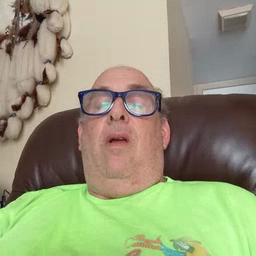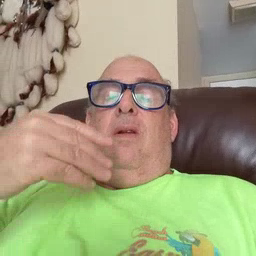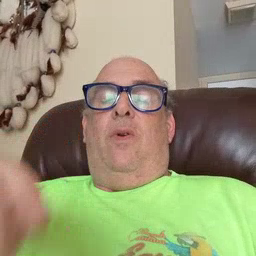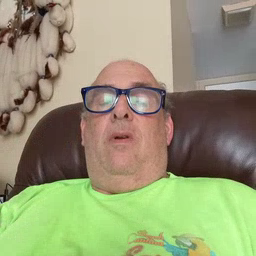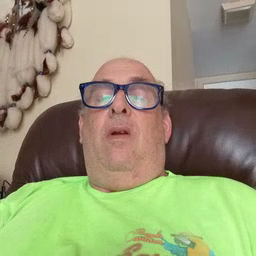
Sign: store